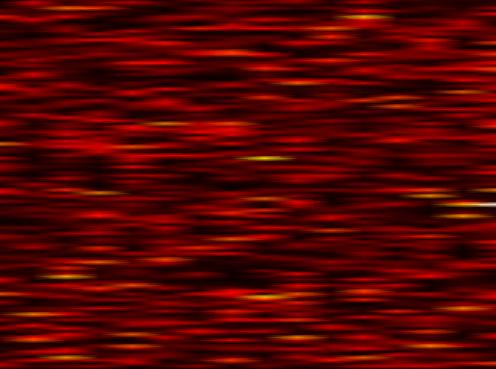
Label: FBMC